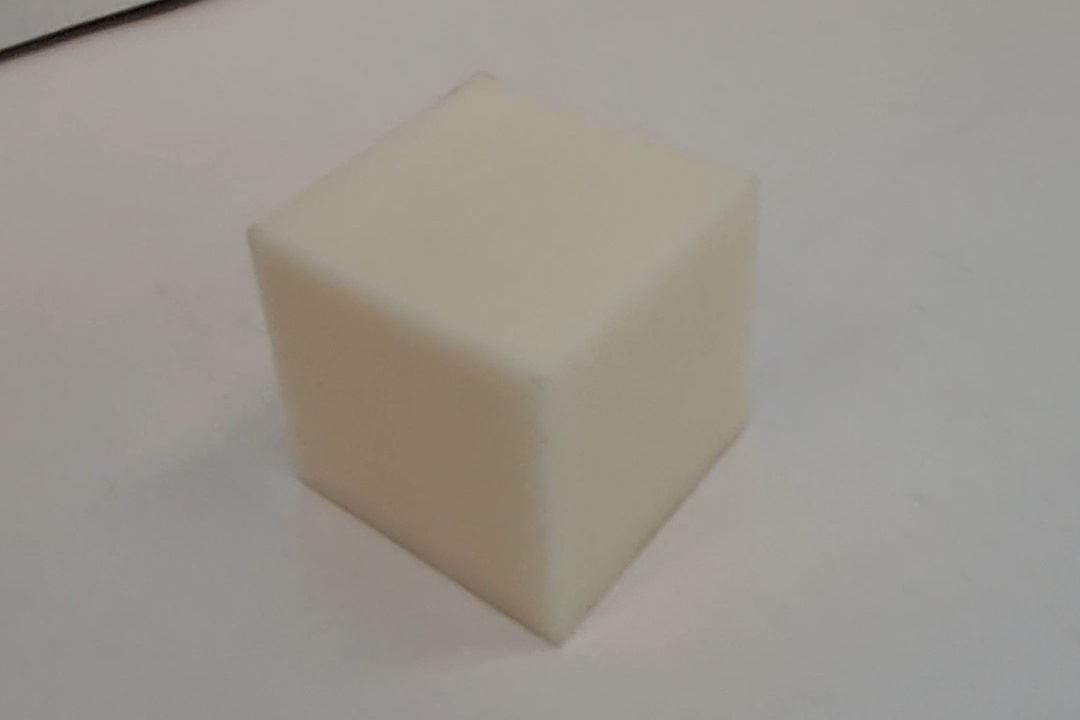
Label: Cuboid